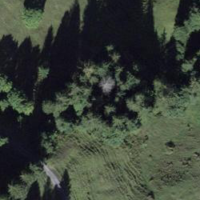
EUNIS habitat code: 24
Species observed at this site:
Corylus avellana